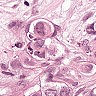
Metastatic tissue present: yes